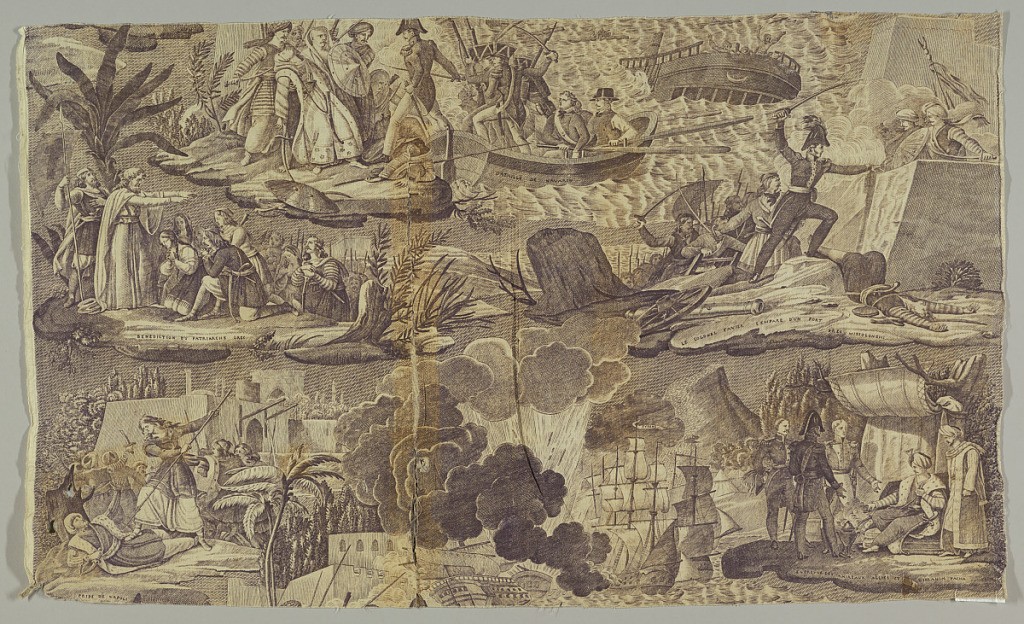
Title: Scenes from the War of Greek Independence
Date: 1825–1830
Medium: cotton Technique: printed by engraved roller on plain weave.
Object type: Fragment
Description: Five scenes, captioned in French, from the War of Greek Independence (1821-1829). Condition very poor. In purple on white.